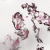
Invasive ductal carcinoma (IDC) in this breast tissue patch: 0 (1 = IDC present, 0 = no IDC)